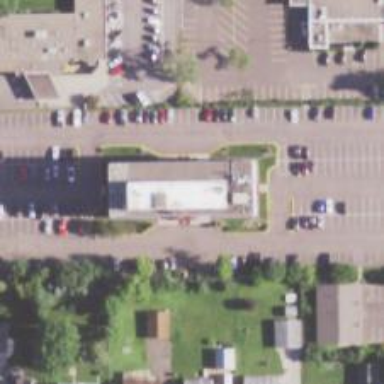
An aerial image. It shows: Healthcare clinic.